Question: I have created a pipeline in Azure DataFactory that comprises of multiple activities, some of which are used as fallbacks if certain activities fail. Unfortunately, the pipeline is always reported as "failed" in the monitor tab, even if the fallback activities succeed. Can pipelines be set to appear as "succeeded" in the monitoring tab even if one or more activities fail?

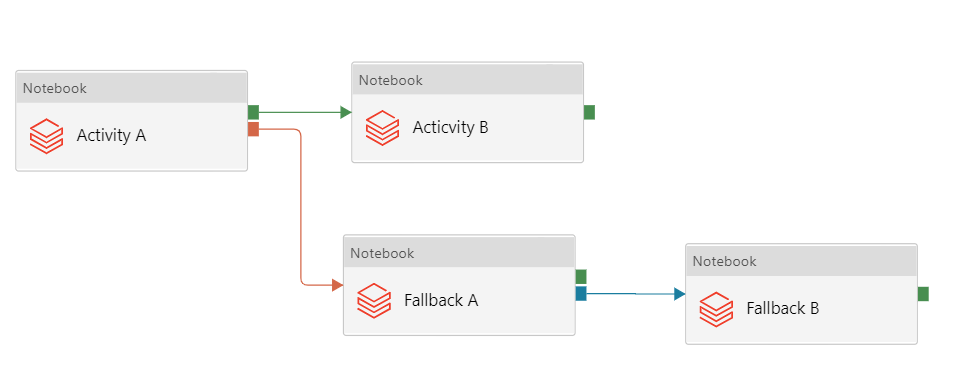
Answer: > Can pipelines be set to appear as "succeeded" in the monitoring tab
even if one or more activities fail
There are 3 ways to handle this mechanism
1. Try Catch block This approach renders pipeline succeeds, if Upon Failure path succeeds.
<URL>
1. Do If Else block This approach renders pipeline fails, even if Upon Failure path succeeds.
<URL>
1. Do if Skip Else block This approach renders pipeline succeeds, if Upon Failure path succeeds.
<URL>
Using above approach you can get success status even if one or more activities fail.
Reference - <URL>